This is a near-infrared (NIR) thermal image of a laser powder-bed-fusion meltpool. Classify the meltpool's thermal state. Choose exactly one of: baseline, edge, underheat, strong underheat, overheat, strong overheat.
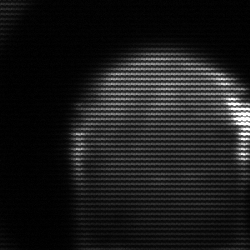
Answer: edge